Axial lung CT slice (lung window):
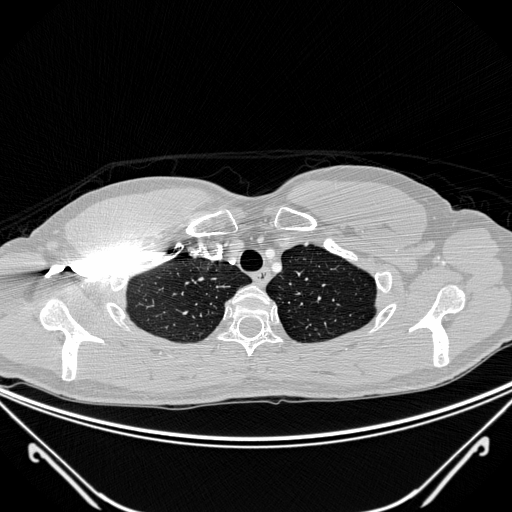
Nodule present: no